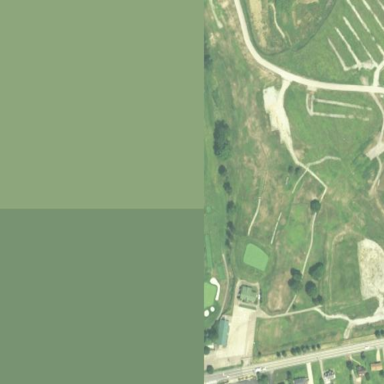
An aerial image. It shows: Rough grassy area used for golf.